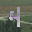
Label: 4